Question: I'm using a dynamic query in stored procedure as a tableadapter while creating a dataset in visual studio 2013. The problem is Data Column is not showing up Parameters and field for SELECT operation. Please find the screenshot:

I'm not sure if this dynamic statement will work in this case.. Anybody know any possible way to use this stored procedure as datasource in my report.
query in stored procedure.
'''
DECLARE @DynamicSQL nvarchar(4000)
SET @DynamicSQL = N'SELECT * FROM ' +@TableName +
' WHERE ClassName='+@OperationName+' AND (RunTime BETWEEN '+@Date1+' AND '+@Date2+')
AND TestCaseId = ISNULL('+@TestCaseId+', TestCaseId)
AND TestRunResult = ISNULL('+@TestRunResult+',TestRunResult)
EXECUTE sp_executesql @DynamicSQL
'''
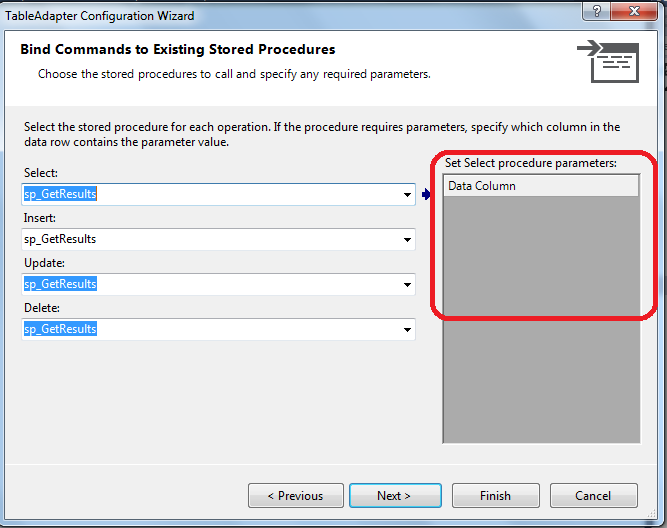
Answer: If the schema doesn't change then you can try this:
Start your stored procedure with something like this pseudo-code so SSRS knows what columns to expect:
'''
IF 1=0
SELECT
CAST('SomeDummyData' AS Field1DataType) AS Field1Name
, CAST('SomeDummyData' AS Field2DataType) AS Field2Name
, ETC...
ELSE
...the rest of your stored procedure
'''
If that's not enough, open your DataSet and hard-code the fields in the Fields tab.